Field crop: maize
Growth stage: 1
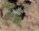
Species: chenopodium